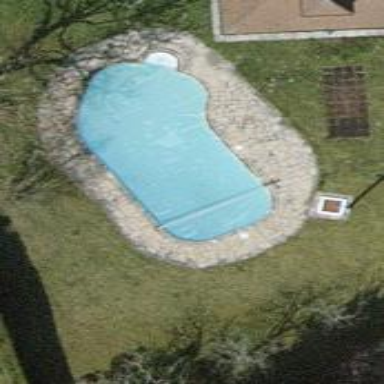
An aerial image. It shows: Swimming pool located in leisure land.